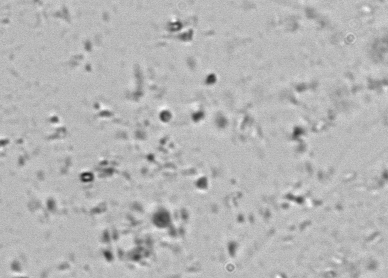
Label: Phaeocystis